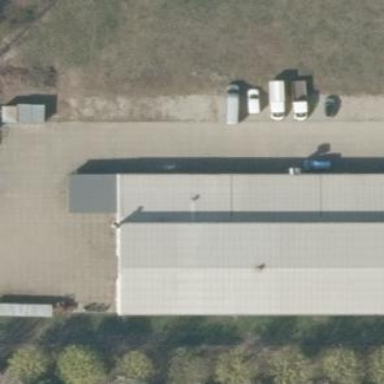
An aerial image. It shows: Commercial building.